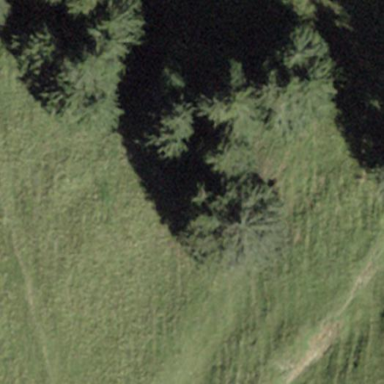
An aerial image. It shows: Forest area.